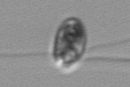
Label: flagellate_morphotype1